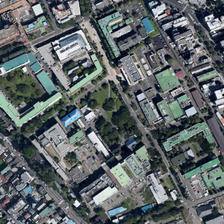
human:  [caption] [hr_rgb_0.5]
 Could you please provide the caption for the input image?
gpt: there are many green roofs on the land .

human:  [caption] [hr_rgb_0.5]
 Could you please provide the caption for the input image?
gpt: there are many green roofs on the land .

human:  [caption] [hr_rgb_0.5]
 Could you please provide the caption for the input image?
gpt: a large number of green trees are planted on both sides of the road .

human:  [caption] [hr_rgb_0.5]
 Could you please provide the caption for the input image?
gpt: a large number of green trees are planted on both sides of the road .

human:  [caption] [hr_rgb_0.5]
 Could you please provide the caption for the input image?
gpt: a large number of green trees are planted on both sides of the road .